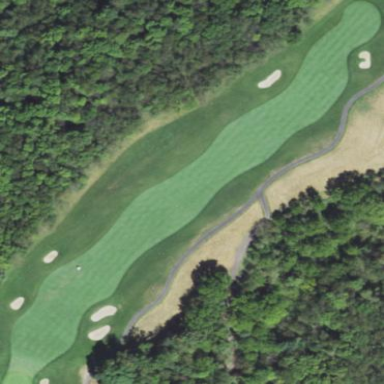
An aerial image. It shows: Grassy area designated as golf fairway.